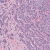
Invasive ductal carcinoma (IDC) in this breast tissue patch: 1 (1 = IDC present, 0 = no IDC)